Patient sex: M
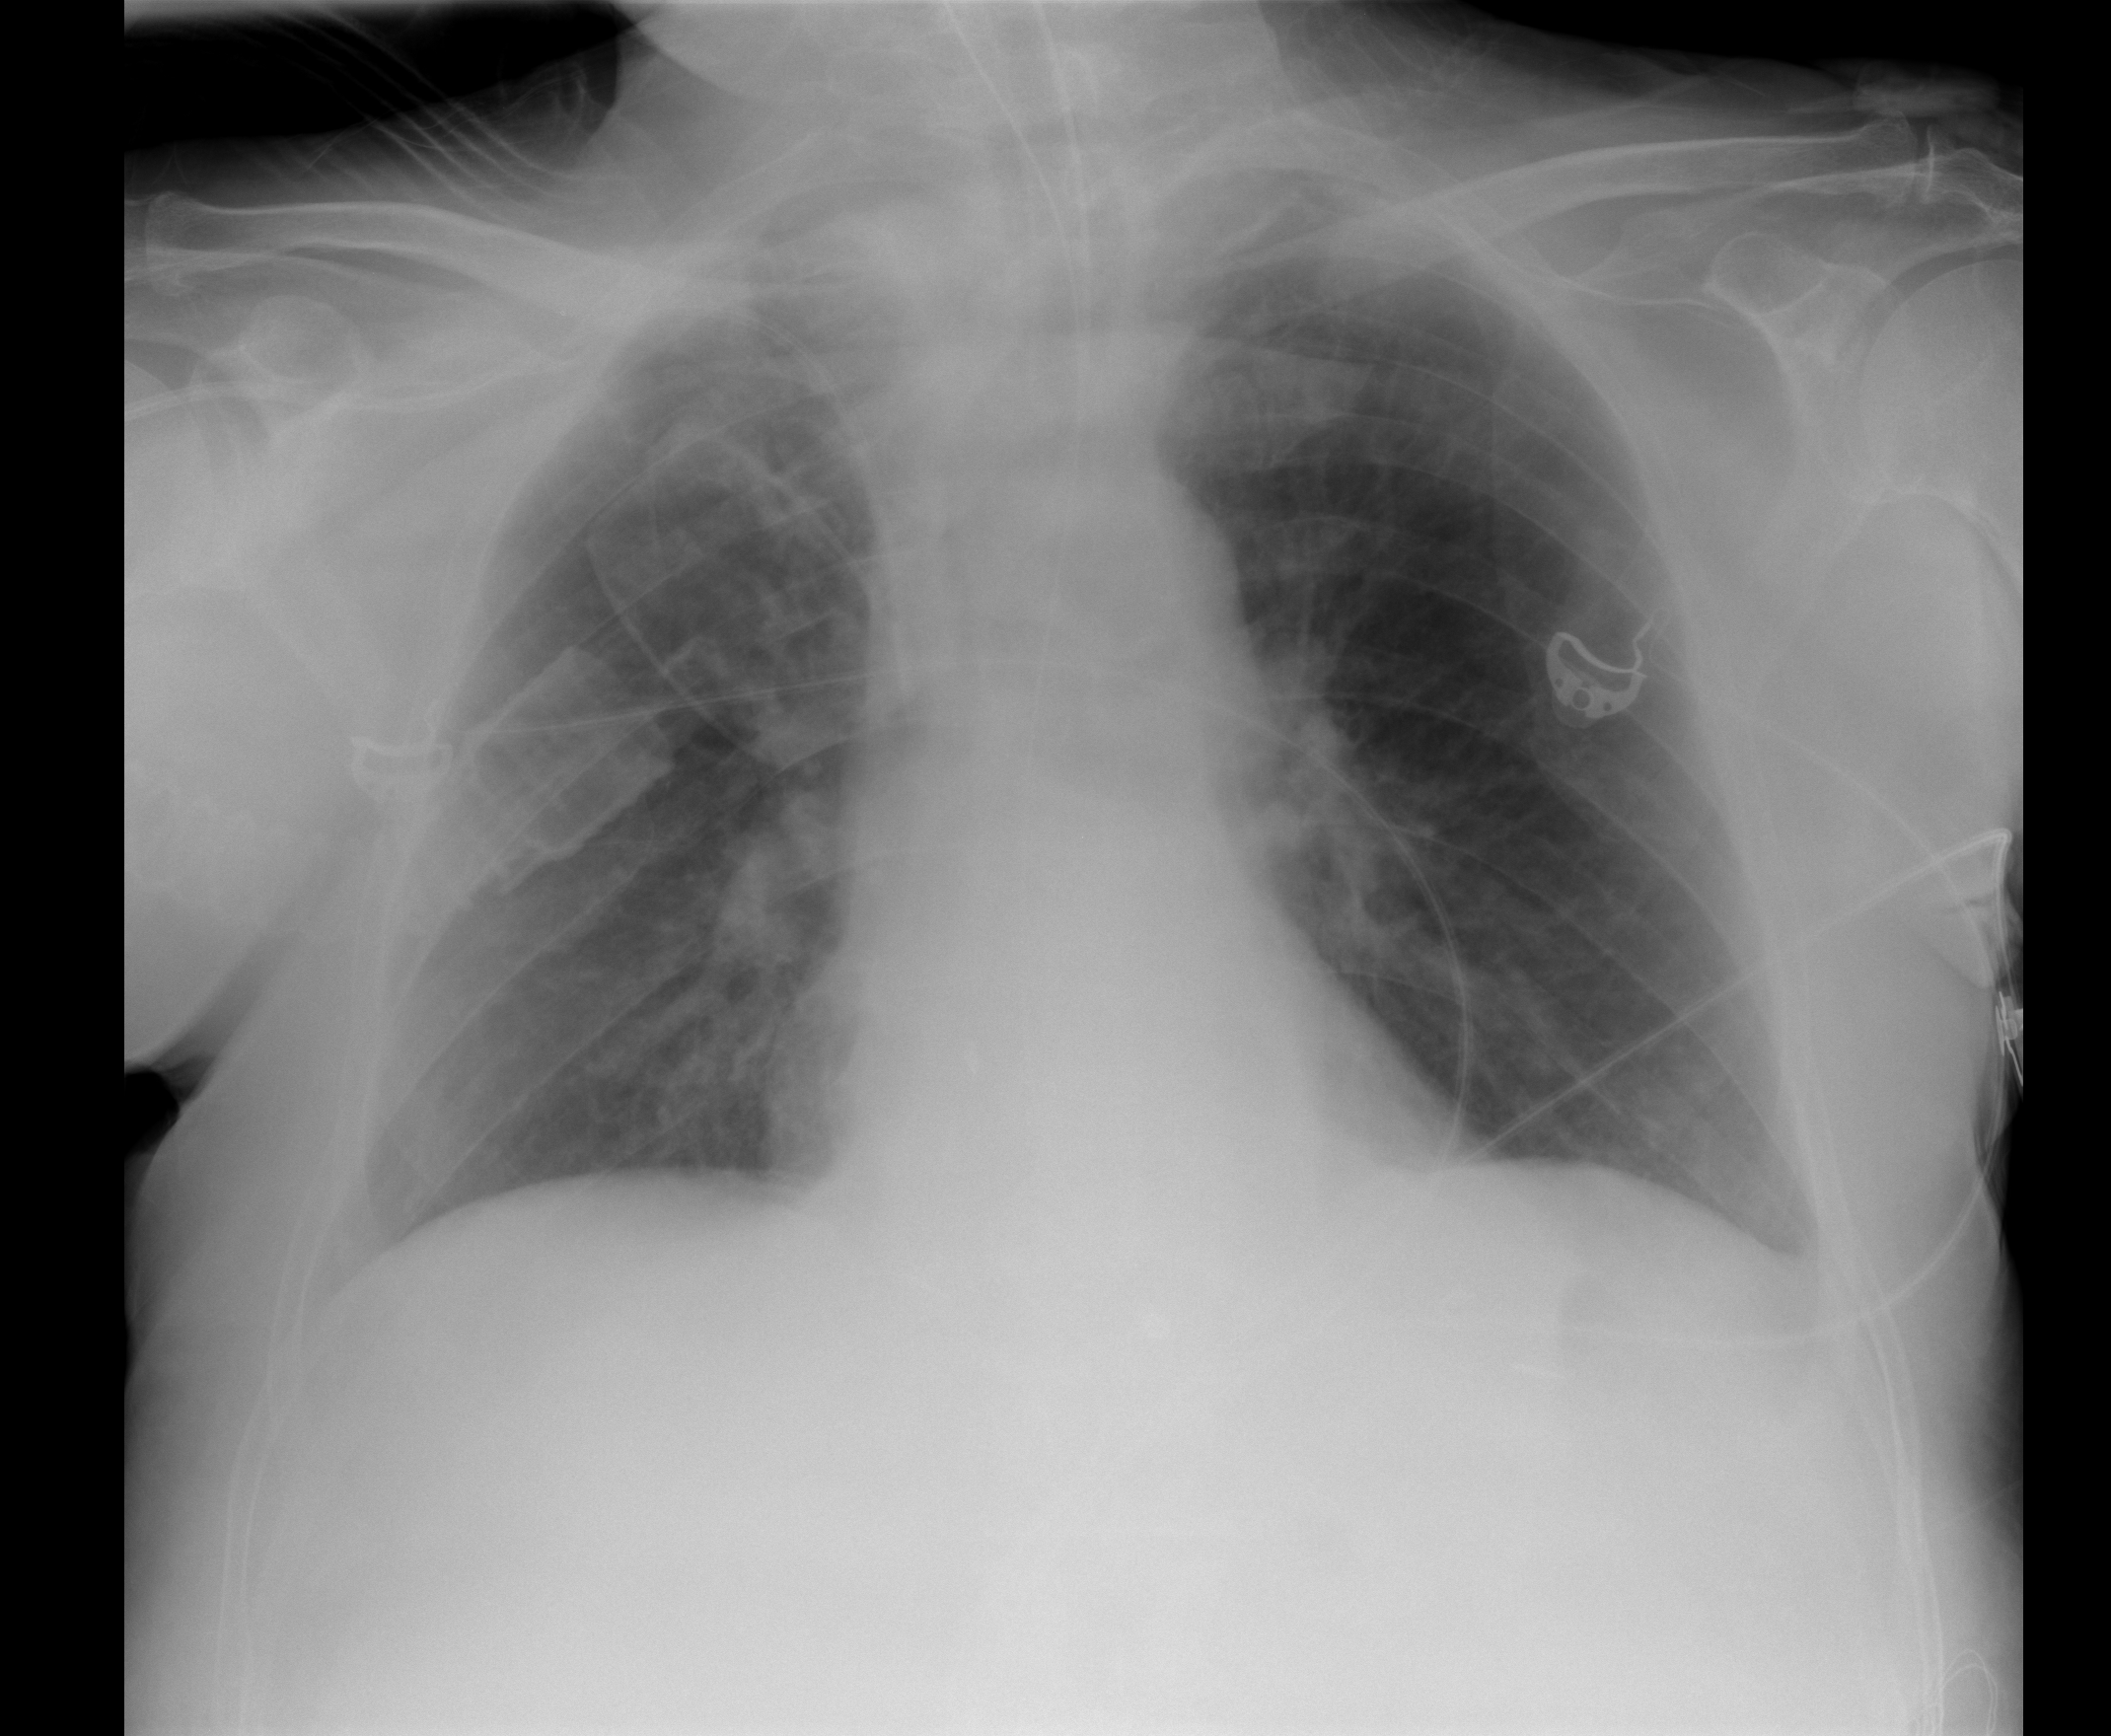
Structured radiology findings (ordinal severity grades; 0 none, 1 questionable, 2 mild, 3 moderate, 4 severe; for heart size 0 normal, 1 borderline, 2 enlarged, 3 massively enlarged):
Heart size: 0
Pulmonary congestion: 0
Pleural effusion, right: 0
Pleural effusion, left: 1
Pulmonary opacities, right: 0
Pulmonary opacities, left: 0
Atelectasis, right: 0
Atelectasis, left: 2